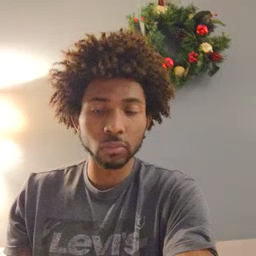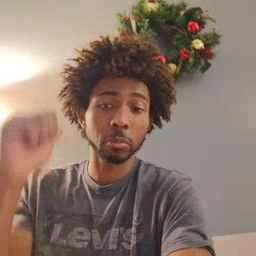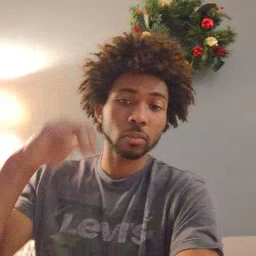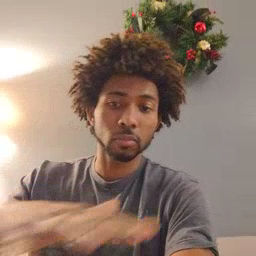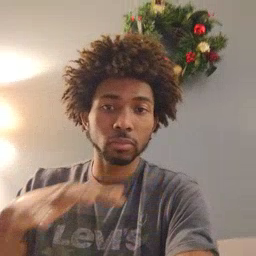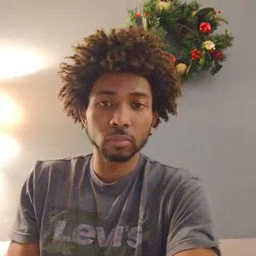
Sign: backyard